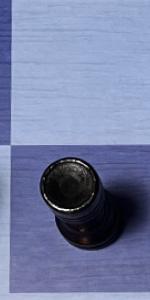
Label: Rook_Black